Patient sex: M
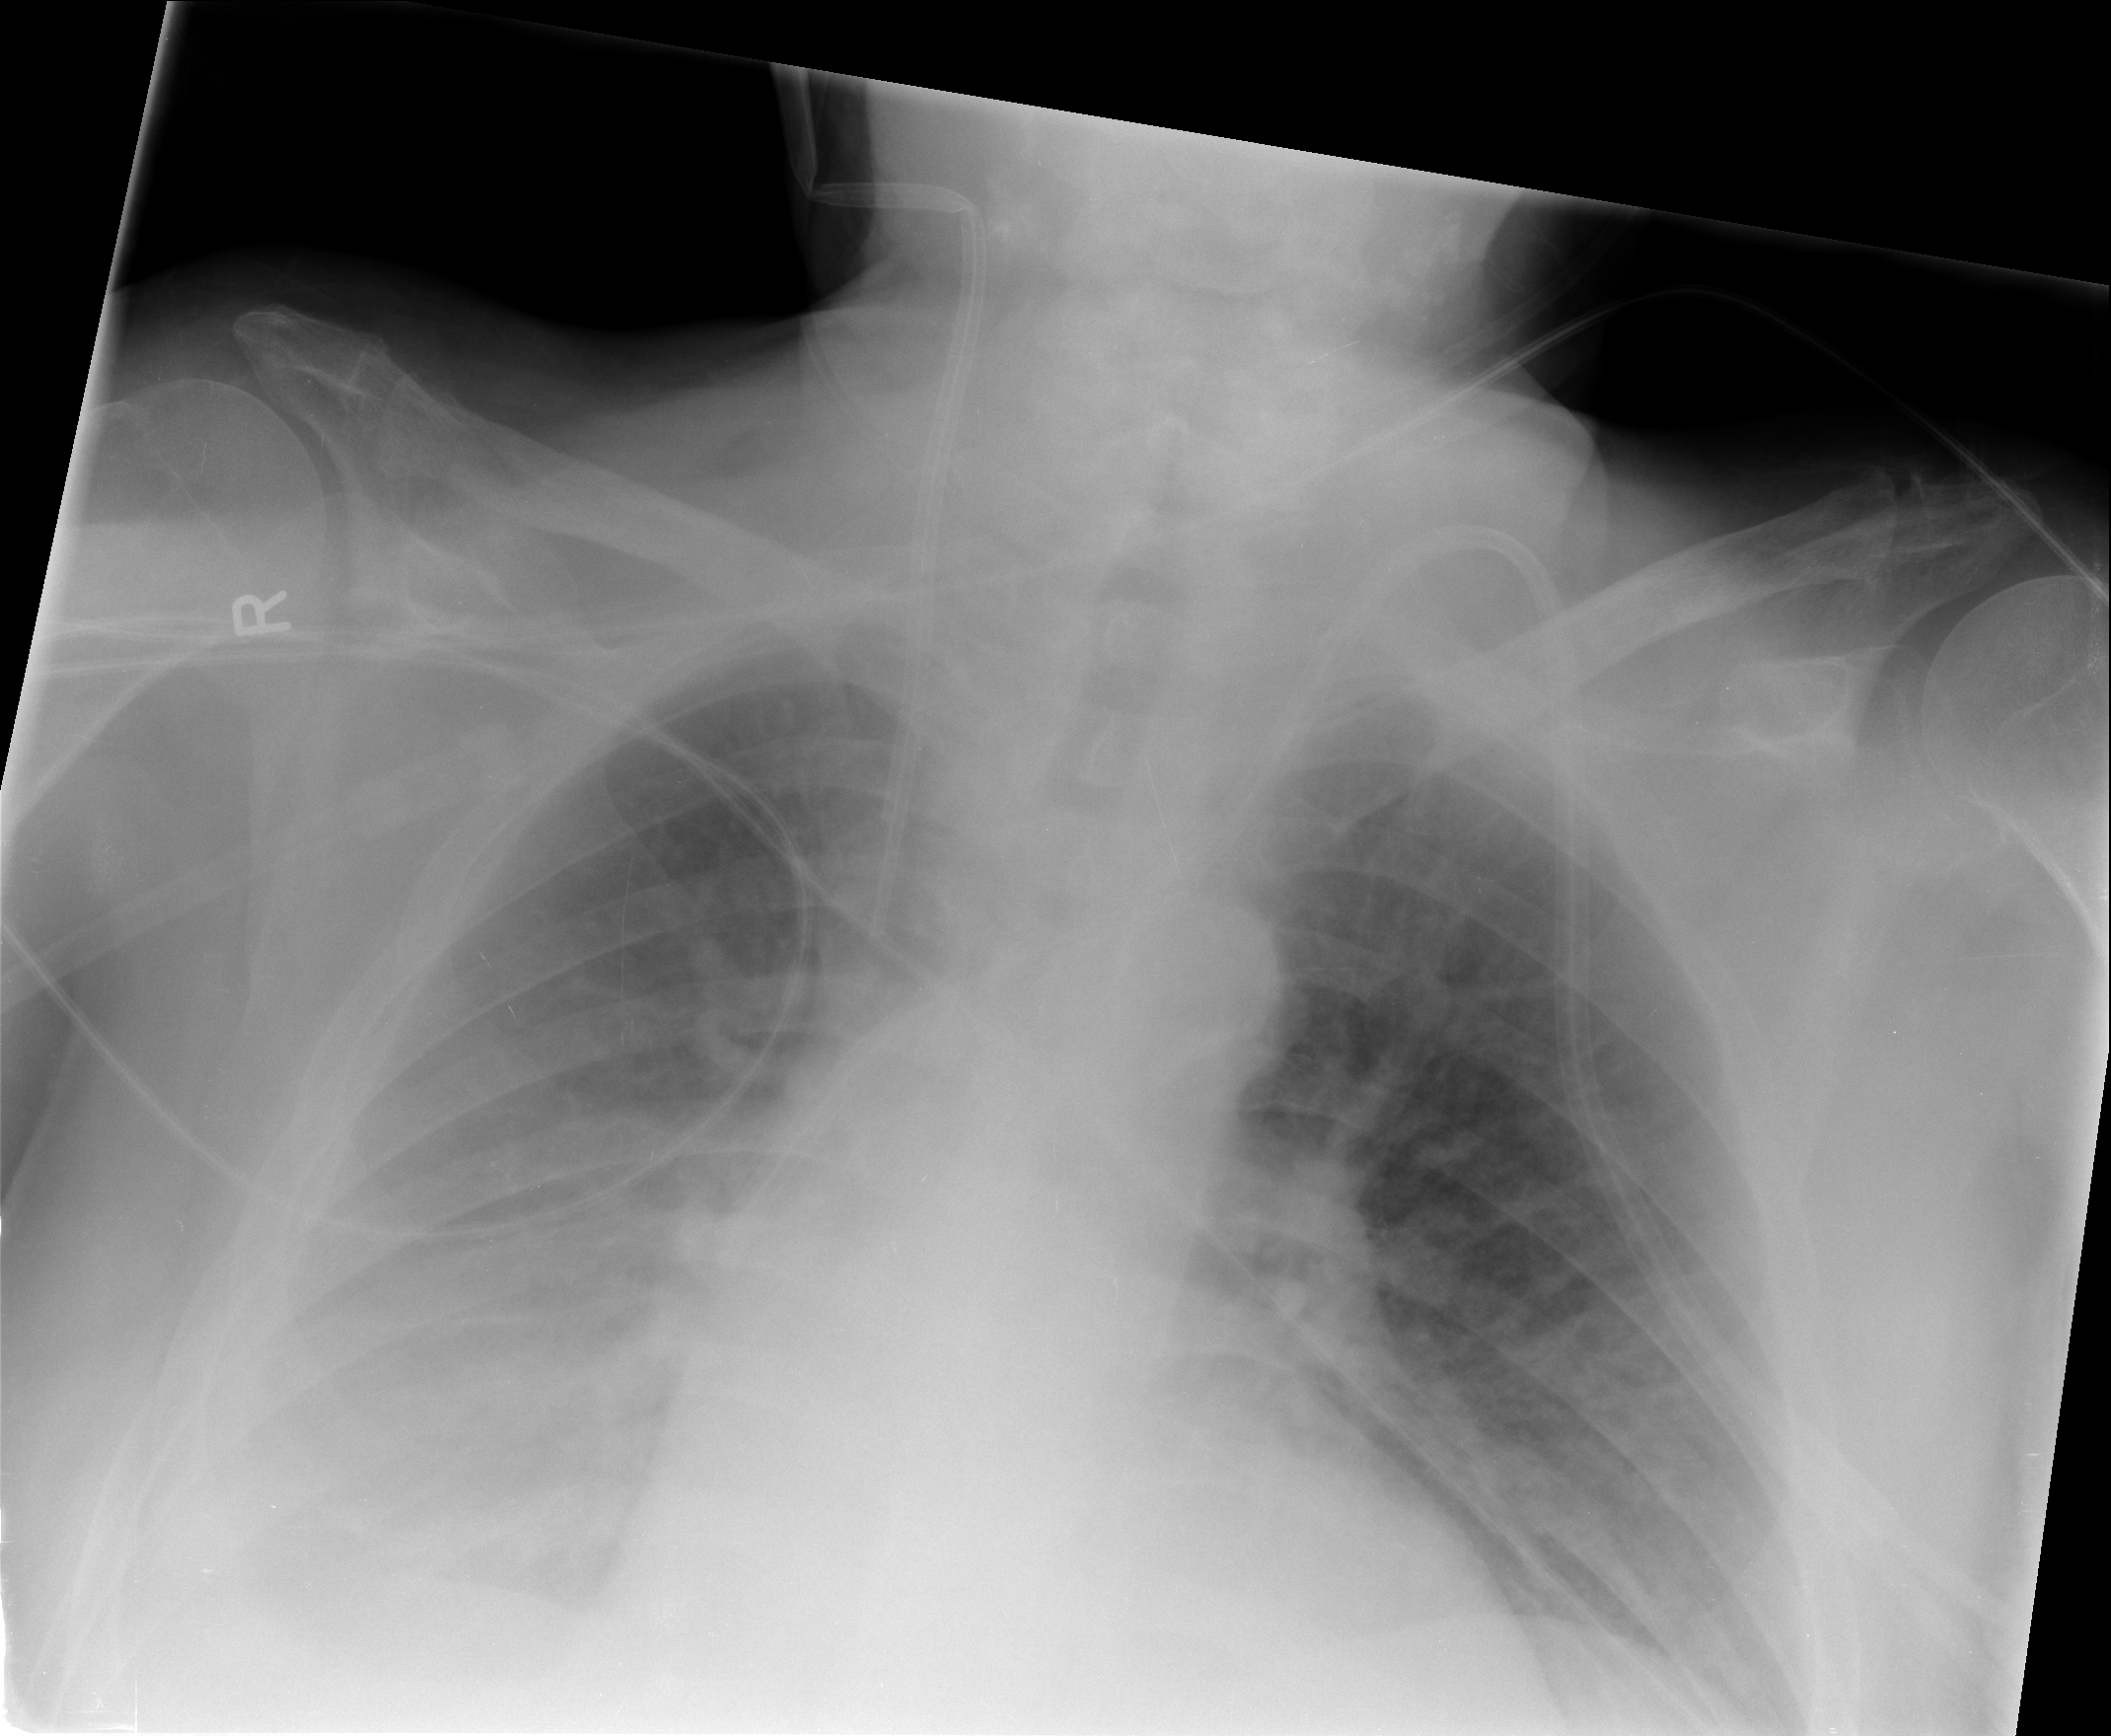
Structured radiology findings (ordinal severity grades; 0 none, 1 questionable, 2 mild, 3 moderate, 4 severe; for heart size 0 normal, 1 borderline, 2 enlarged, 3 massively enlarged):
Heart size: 2
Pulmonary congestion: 3
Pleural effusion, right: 3
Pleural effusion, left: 2
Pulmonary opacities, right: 0
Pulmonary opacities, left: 0
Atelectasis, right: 2
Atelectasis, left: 2